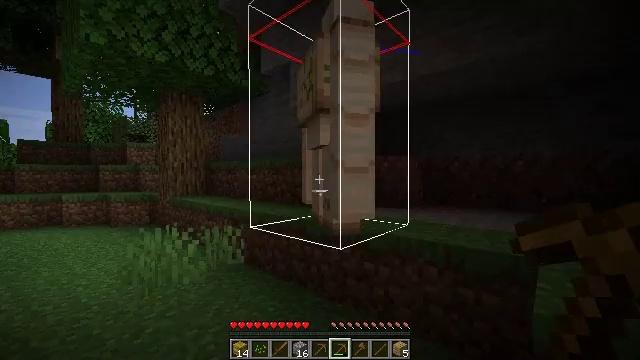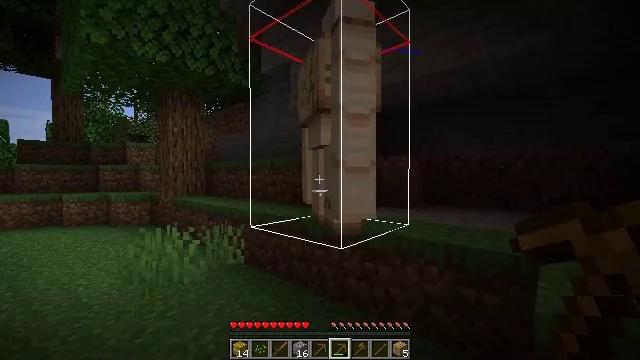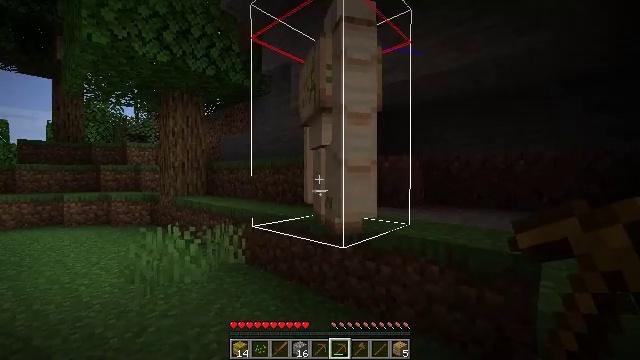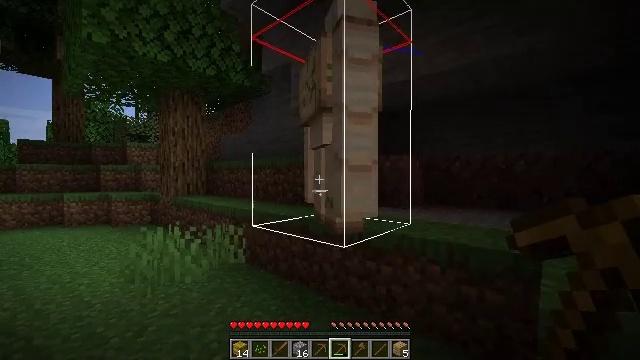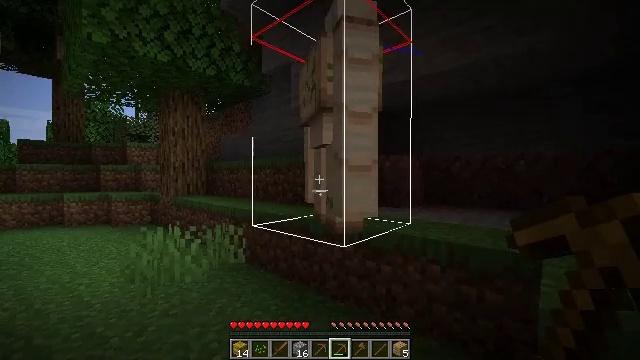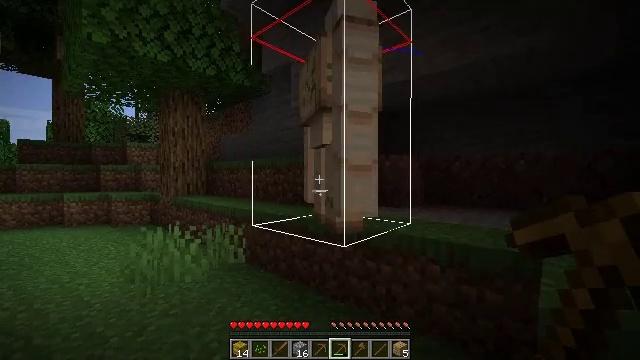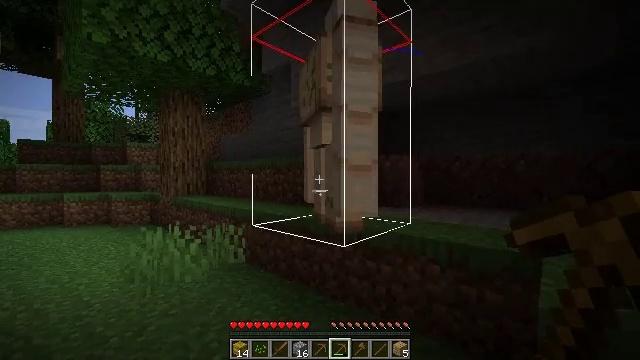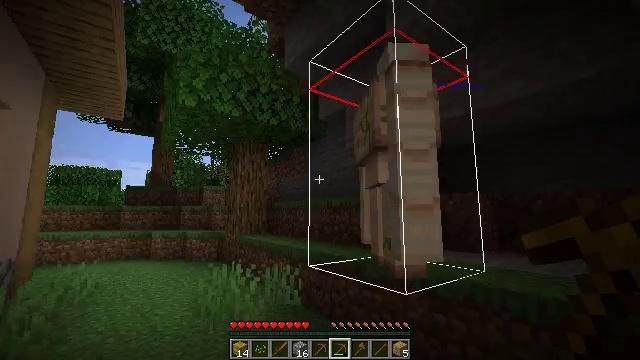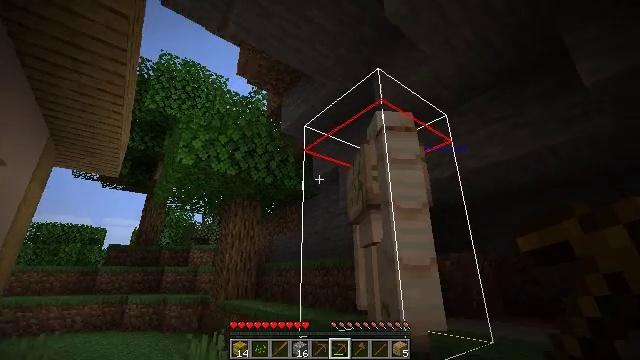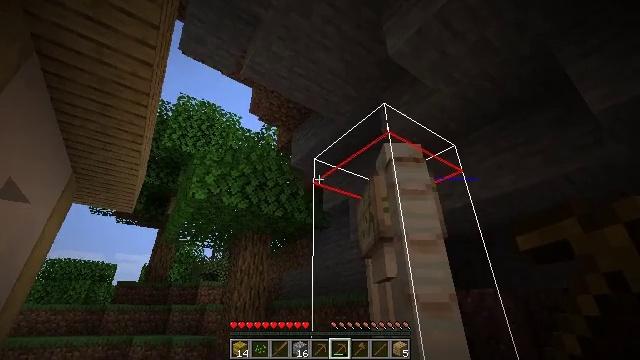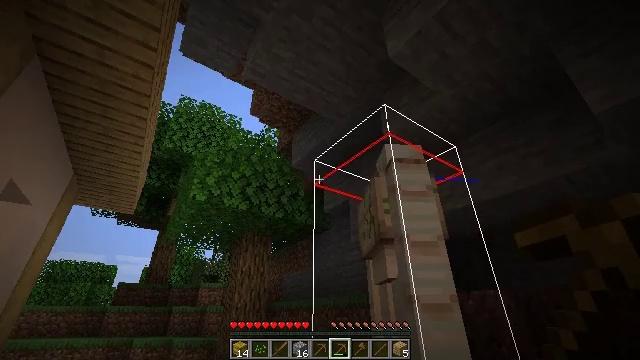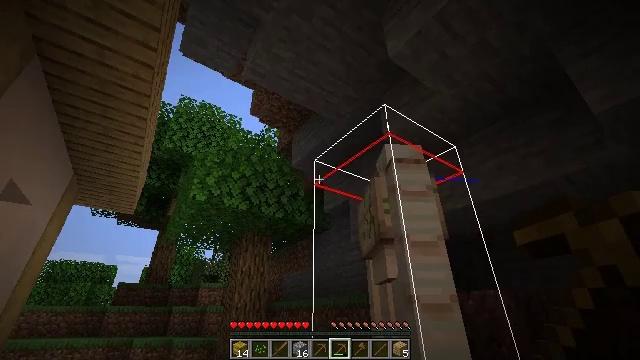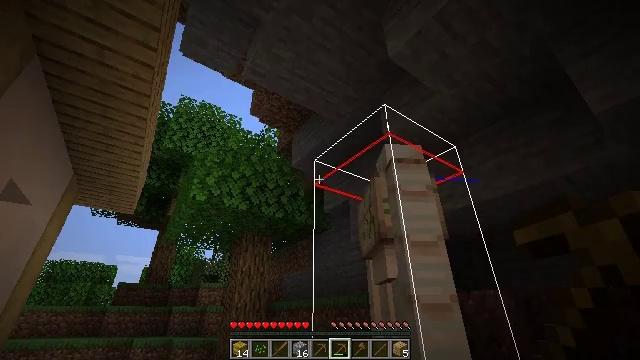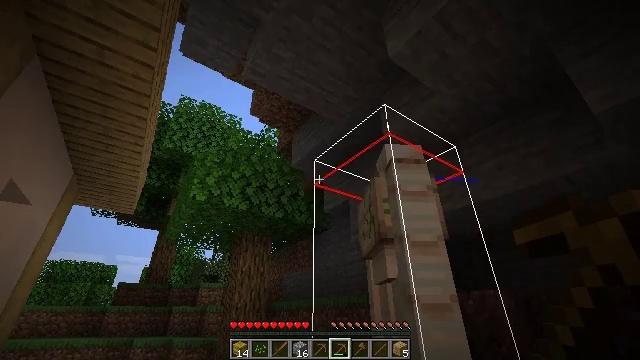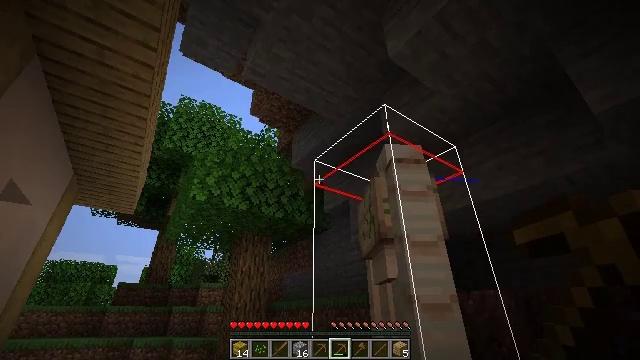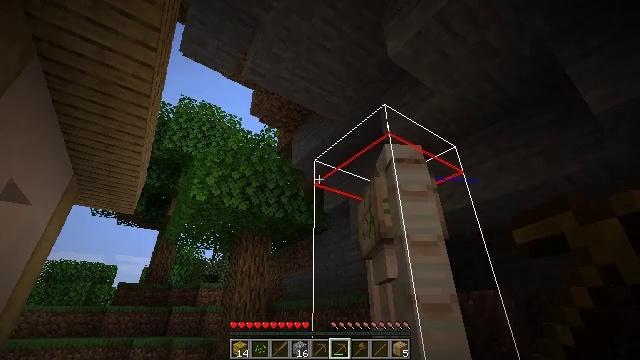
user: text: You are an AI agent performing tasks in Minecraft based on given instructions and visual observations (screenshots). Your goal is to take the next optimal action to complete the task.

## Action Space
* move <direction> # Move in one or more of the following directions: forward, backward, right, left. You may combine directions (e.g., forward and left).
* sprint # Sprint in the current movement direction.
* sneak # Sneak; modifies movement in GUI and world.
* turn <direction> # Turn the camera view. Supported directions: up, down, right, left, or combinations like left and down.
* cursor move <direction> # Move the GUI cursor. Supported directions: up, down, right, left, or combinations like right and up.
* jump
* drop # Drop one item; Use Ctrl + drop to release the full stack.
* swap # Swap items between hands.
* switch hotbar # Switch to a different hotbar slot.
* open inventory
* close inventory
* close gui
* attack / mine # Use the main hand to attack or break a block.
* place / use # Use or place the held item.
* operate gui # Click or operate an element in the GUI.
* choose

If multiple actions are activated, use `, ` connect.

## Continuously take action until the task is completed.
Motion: motion action
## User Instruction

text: Craft wheat using appropriate materials.
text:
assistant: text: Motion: no_op
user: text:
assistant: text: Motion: no_op
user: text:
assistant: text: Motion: no_op
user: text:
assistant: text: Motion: no_op
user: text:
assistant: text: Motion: no_op
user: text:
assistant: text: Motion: no_op
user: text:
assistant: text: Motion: turn left and up
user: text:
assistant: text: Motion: turn right and up
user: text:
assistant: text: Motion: turn left and up
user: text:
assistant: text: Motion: no_op
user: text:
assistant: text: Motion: no_op
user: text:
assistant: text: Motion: no_op
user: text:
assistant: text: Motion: no_op
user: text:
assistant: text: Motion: no_op
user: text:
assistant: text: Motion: no_op
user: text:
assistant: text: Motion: no_op
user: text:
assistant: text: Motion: no_op
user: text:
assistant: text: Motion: no_op
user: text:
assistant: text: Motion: no_op
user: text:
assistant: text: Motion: turn left
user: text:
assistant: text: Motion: turn left and down
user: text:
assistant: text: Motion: turn left and down
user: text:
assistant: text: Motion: move forward, turn left and down
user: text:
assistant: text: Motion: move forward, turn left and down
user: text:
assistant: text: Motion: move forward
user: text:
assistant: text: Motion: move forward
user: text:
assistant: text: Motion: move forward
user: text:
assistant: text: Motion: move forward
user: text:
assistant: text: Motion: move forward
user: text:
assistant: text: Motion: move forward